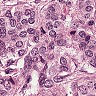
Metastatic tissue present: yes